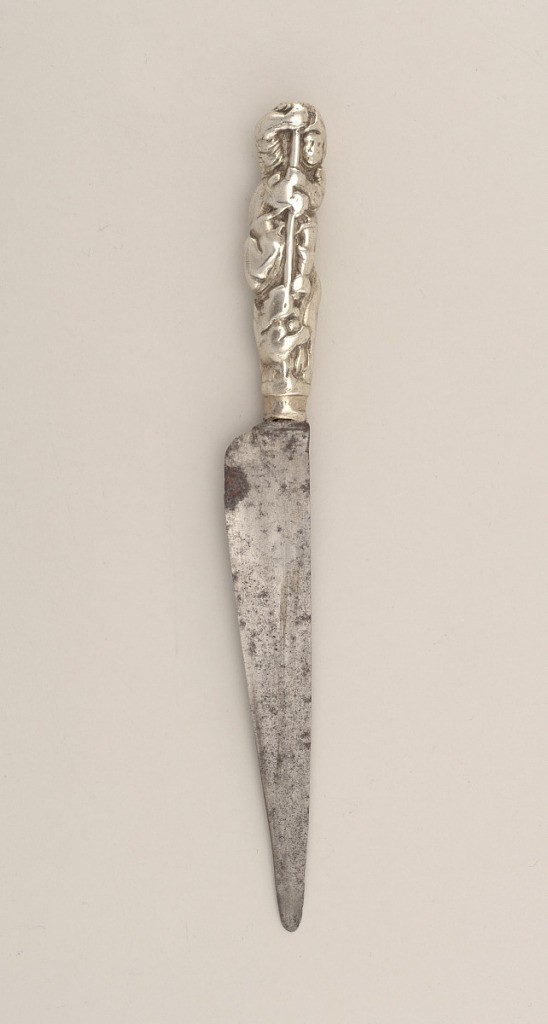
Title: Knife
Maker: Baiiof
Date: ca. 1672
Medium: steel, silver (?)
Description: Blade has straight-sided upper edge; lower edge tapering up towards to the point. Cast hollow handle of silver (?), seamed, in form of St. George slaying the dragon. Base of handle engraved: "Baiiof c.s 1672..."